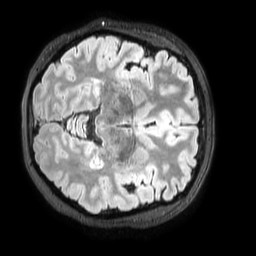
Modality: FLAIR
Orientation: axial
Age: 26
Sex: female
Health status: ill
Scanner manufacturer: philips
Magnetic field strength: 3 T
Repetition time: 4.8 s
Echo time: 0.34 s